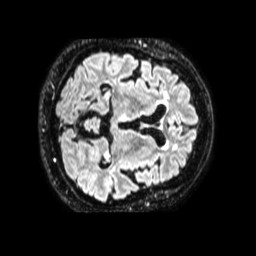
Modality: FLAIR
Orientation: axial
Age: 72
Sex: female
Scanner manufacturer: philips
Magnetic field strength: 1.5 T
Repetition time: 4.8 s
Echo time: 0.3302 s